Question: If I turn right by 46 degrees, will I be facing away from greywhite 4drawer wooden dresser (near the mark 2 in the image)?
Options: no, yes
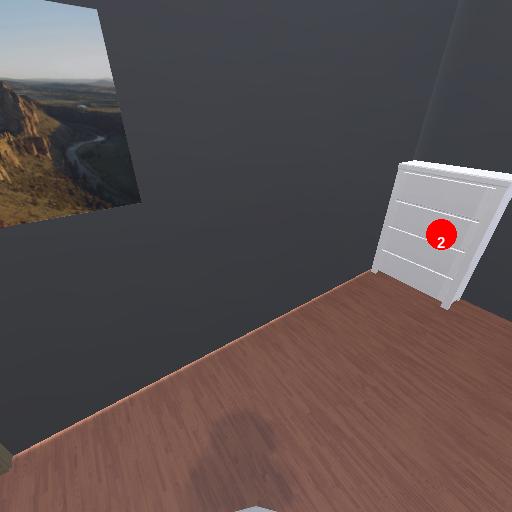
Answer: no